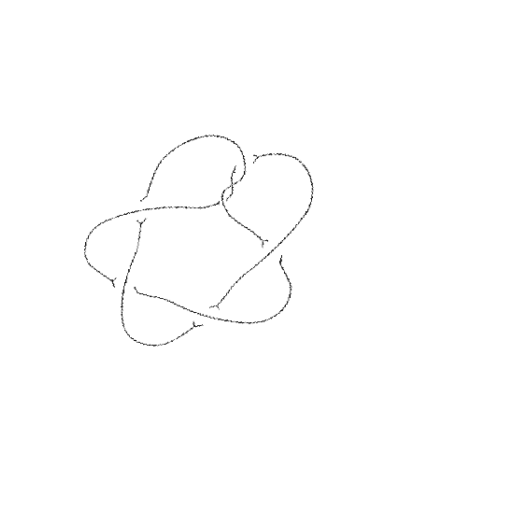
Crossing number: 7